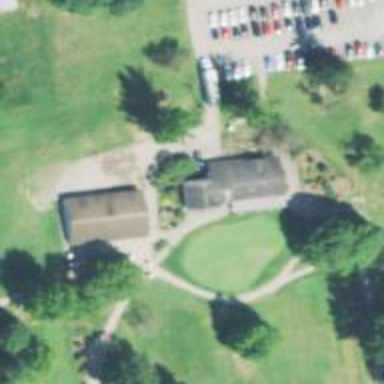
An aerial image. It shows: Golf course with clubhouse.